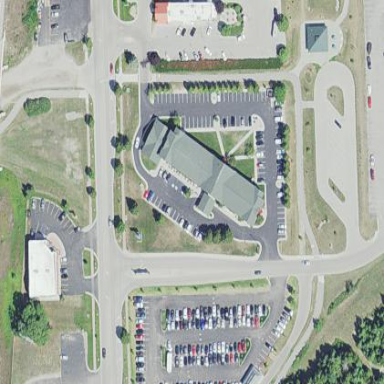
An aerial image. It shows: Hotel building.